Interaction volume radius: 5 \u00c5
Interaction volume height: 25 \u00c5
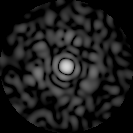
Disorder parameter: 0.857